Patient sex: M
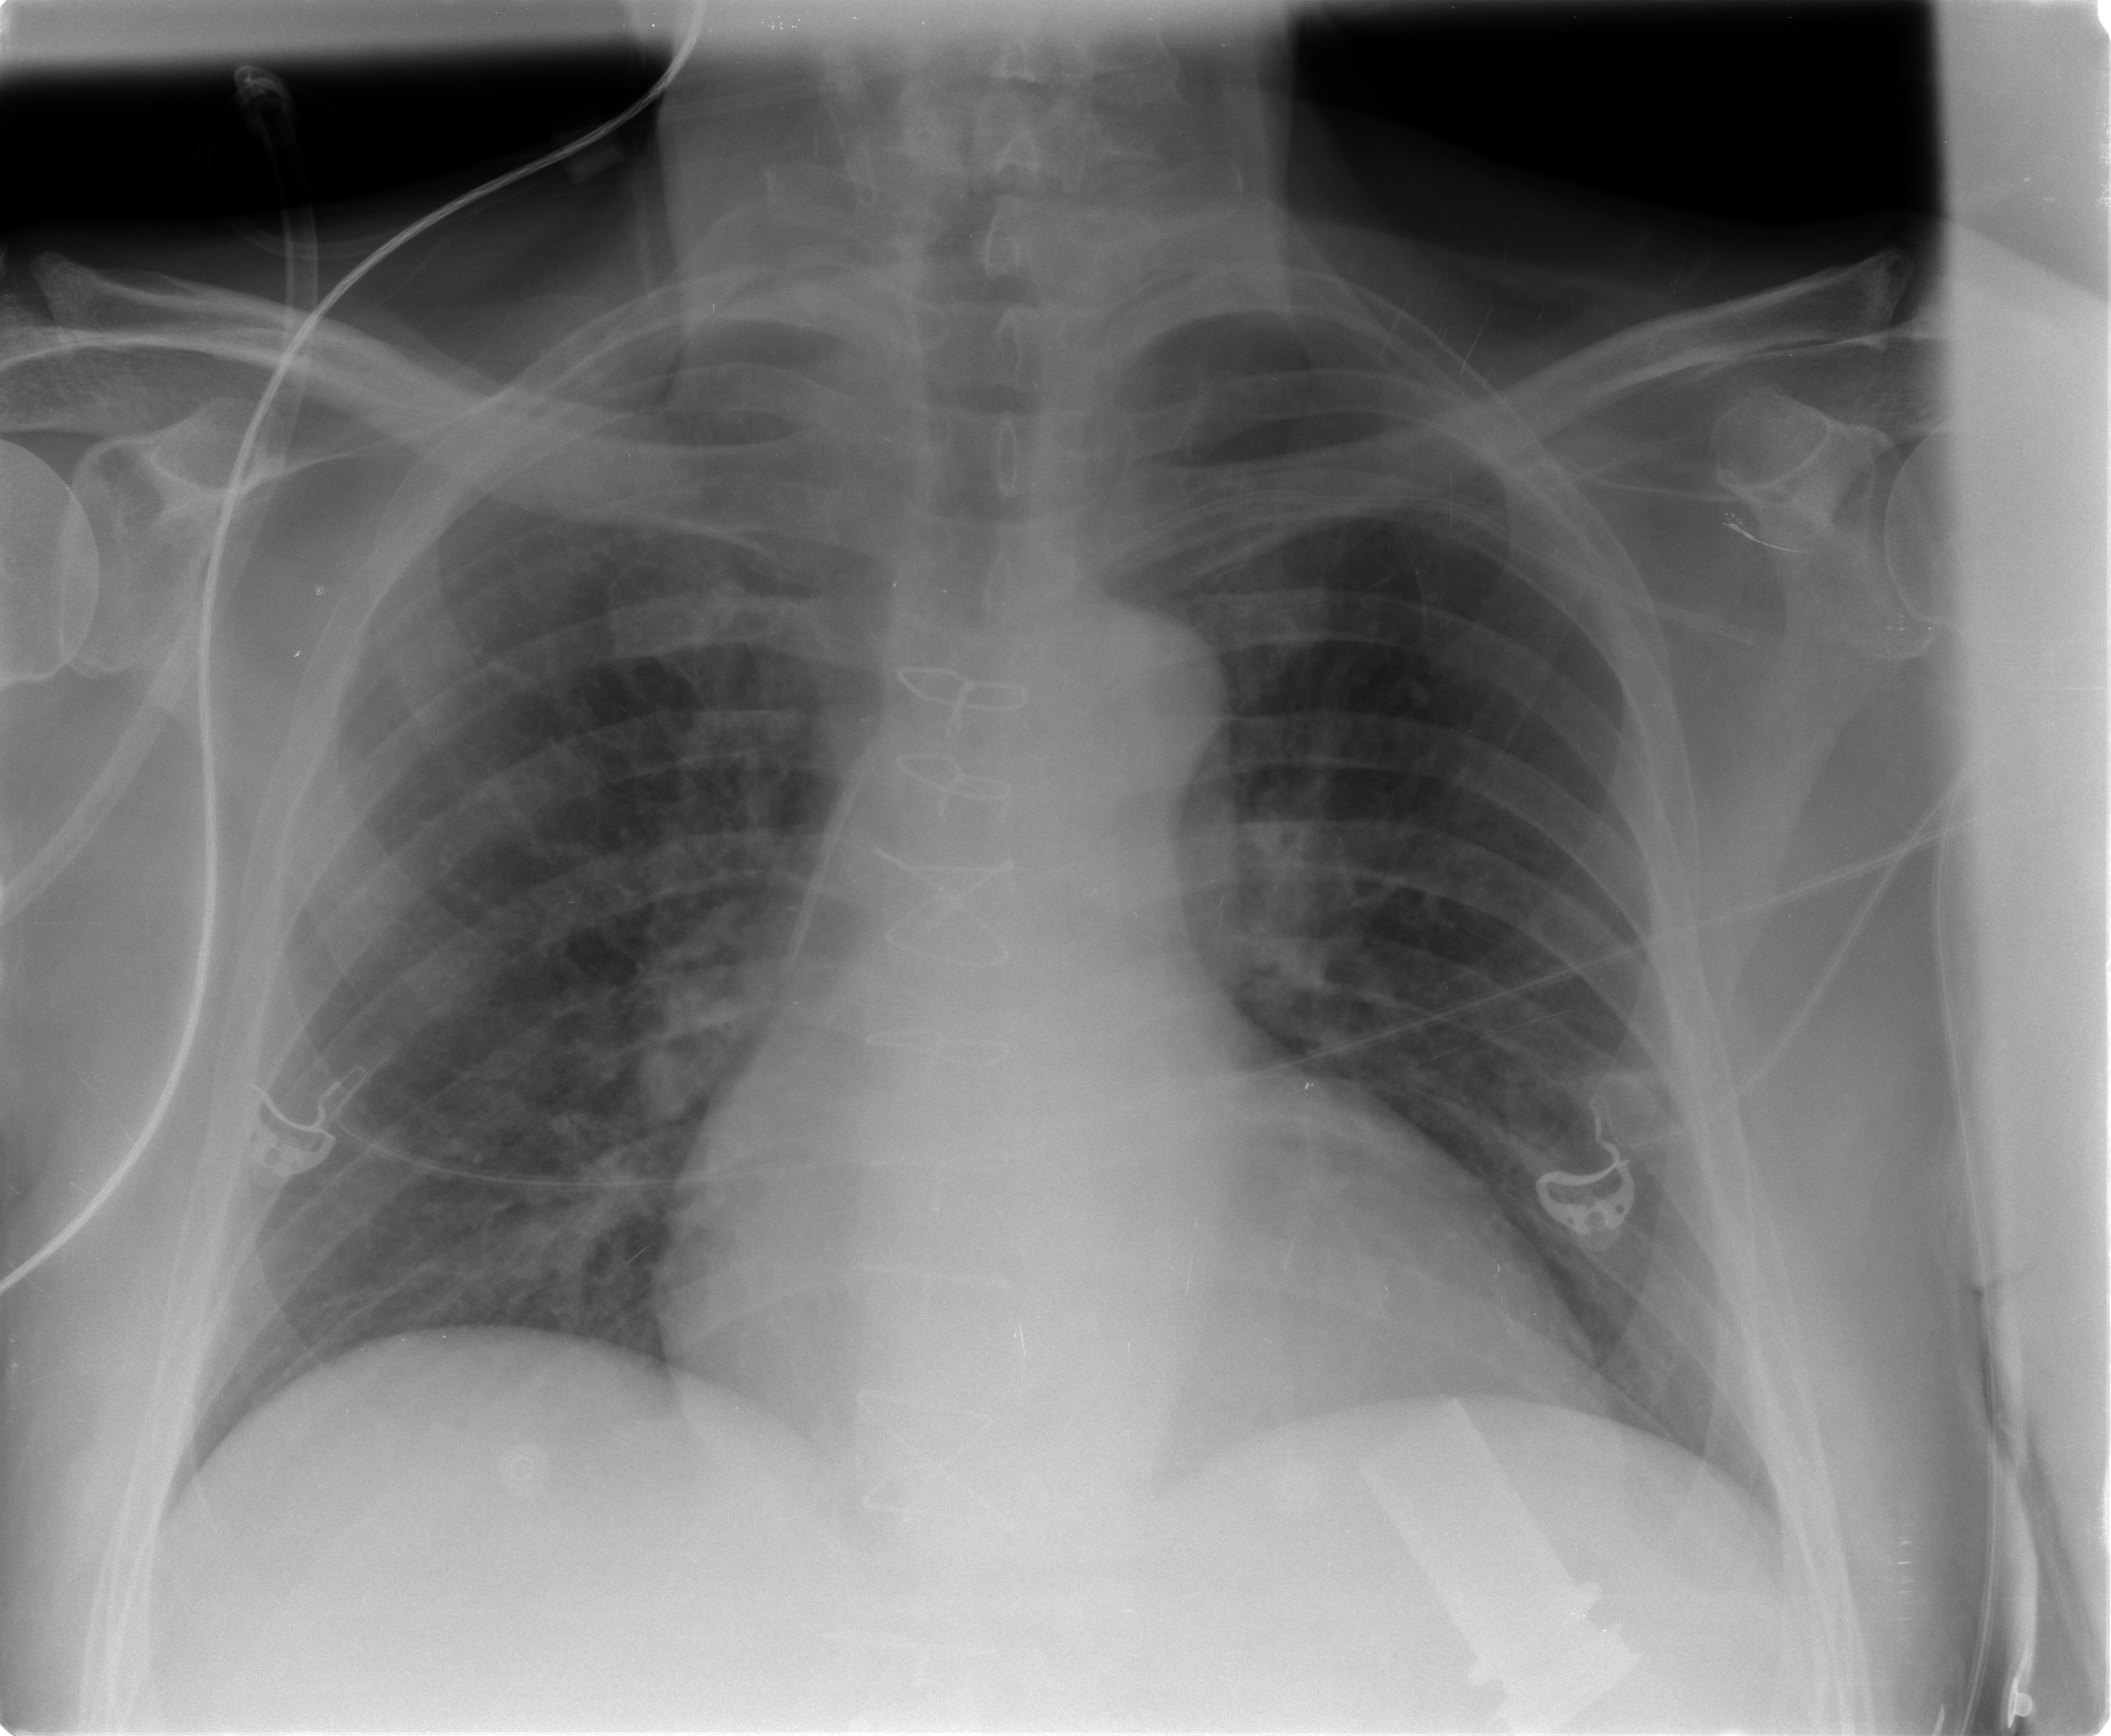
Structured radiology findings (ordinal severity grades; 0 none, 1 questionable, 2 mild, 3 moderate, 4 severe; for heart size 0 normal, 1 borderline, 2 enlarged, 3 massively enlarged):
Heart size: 2
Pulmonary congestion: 2
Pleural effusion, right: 0
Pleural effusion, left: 0
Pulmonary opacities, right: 0
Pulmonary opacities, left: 0
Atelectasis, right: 0
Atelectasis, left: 0